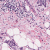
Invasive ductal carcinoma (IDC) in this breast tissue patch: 1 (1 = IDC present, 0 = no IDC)